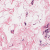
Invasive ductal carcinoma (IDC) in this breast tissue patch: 0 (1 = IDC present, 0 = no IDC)